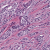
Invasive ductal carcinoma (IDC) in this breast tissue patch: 1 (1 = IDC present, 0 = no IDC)